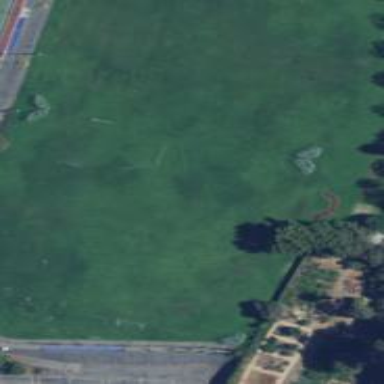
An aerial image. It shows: Recreation ground with grass surface.